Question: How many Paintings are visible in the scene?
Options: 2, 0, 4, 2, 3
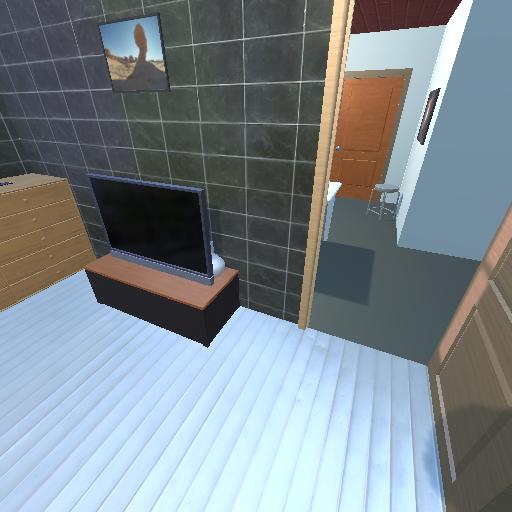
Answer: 2